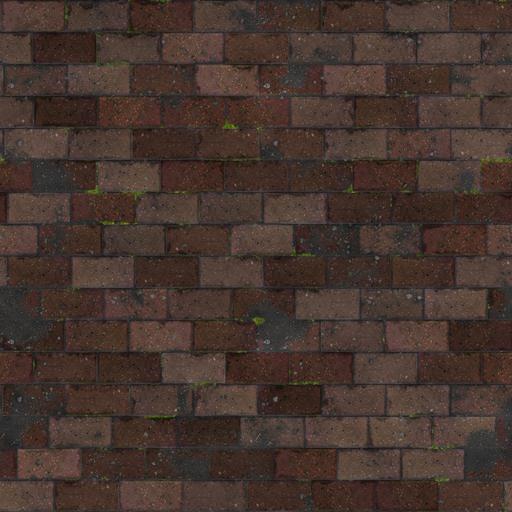
Tags: old pavement paving stones road